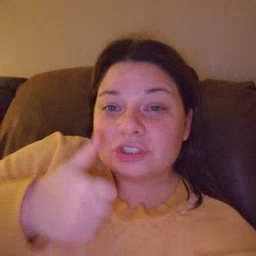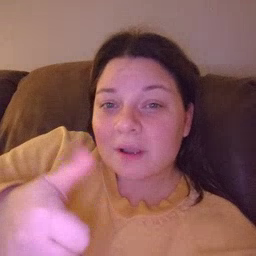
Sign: yourself